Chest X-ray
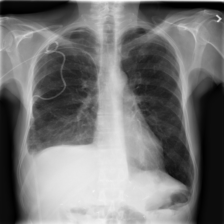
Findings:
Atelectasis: negative
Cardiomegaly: negative
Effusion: positive
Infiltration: negative
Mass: negative
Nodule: negative
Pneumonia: negative
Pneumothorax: positive
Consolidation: negative
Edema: negative
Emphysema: negative
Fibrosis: negative
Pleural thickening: negative
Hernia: negative